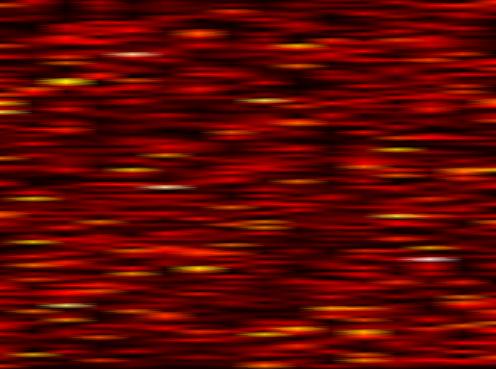
Label: OFDM